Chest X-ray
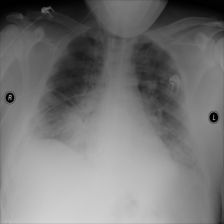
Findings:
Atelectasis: negative
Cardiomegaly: negative
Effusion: negative
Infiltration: positive
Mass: negative
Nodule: positive
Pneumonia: negative
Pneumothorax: negative
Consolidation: negative
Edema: negative
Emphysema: negative
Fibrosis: negative
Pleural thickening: negative
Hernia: negative